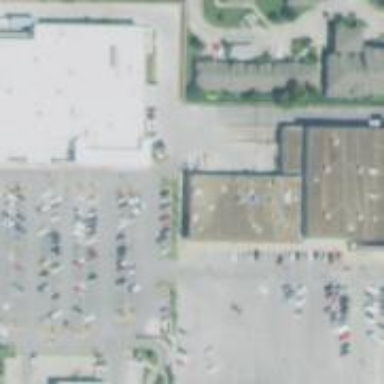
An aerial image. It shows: Retail area.